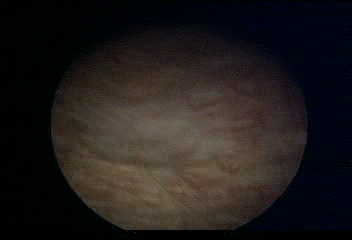
Modality: WLC
Class: Normal mucosa
Bladder cancer association: No